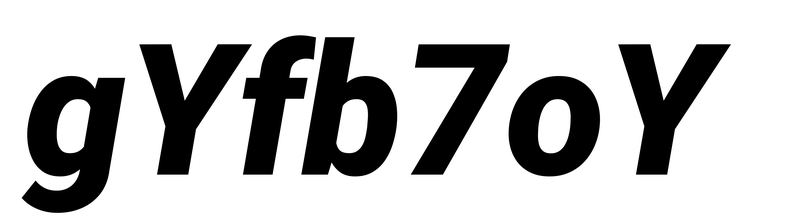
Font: Roboto-Italic_Black_Italic